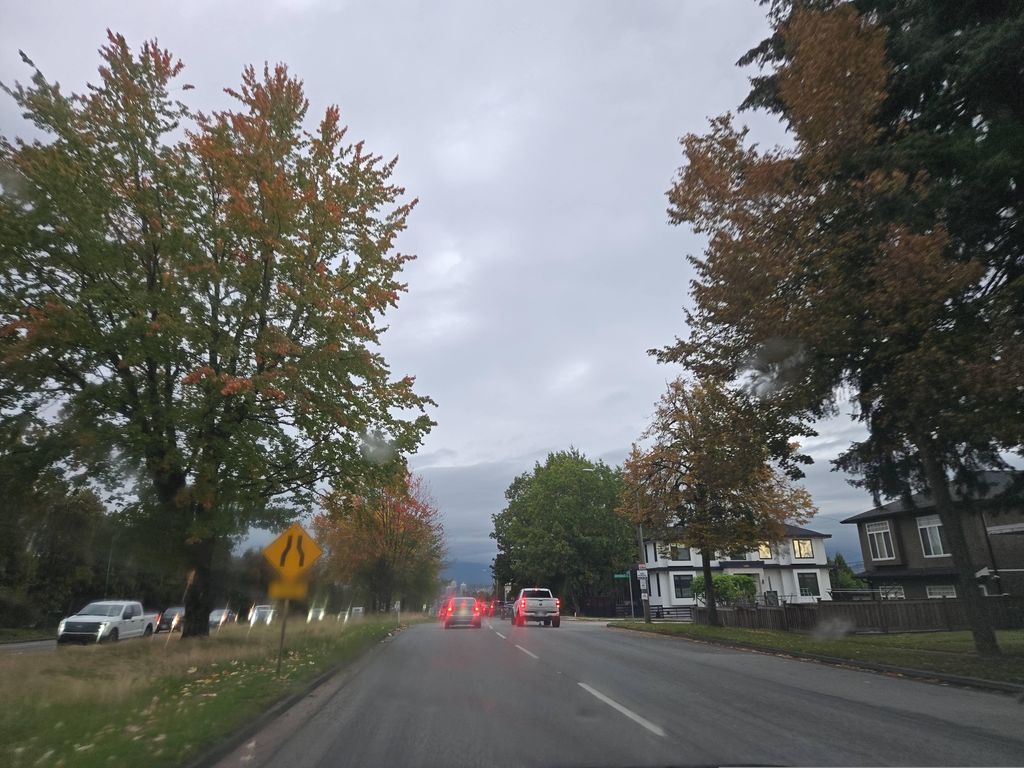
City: vancouver